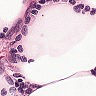
Metastatic tissue present: no